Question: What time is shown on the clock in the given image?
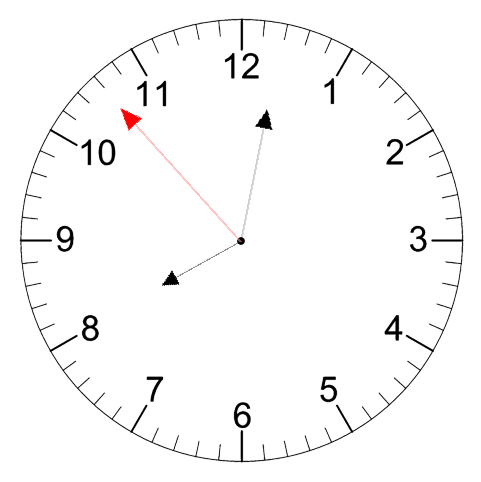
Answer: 08:01:53